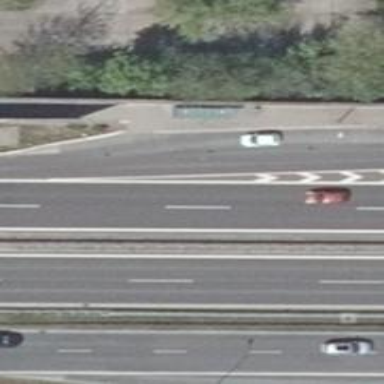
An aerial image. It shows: Trunk link road with asphalt surface.